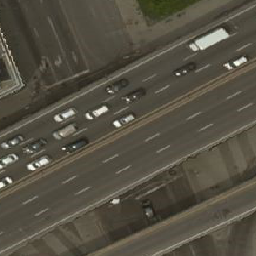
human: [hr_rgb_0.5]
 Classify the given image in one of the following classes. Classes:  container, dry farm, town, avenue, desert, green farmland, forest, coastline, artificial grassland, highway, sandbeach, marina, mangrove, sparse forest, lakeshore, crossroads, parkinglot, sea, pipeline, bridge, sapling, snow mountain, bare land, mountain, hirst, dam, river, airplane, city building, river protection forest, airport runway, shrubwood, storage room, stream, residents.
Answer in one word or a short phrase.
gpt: highway